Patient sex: M
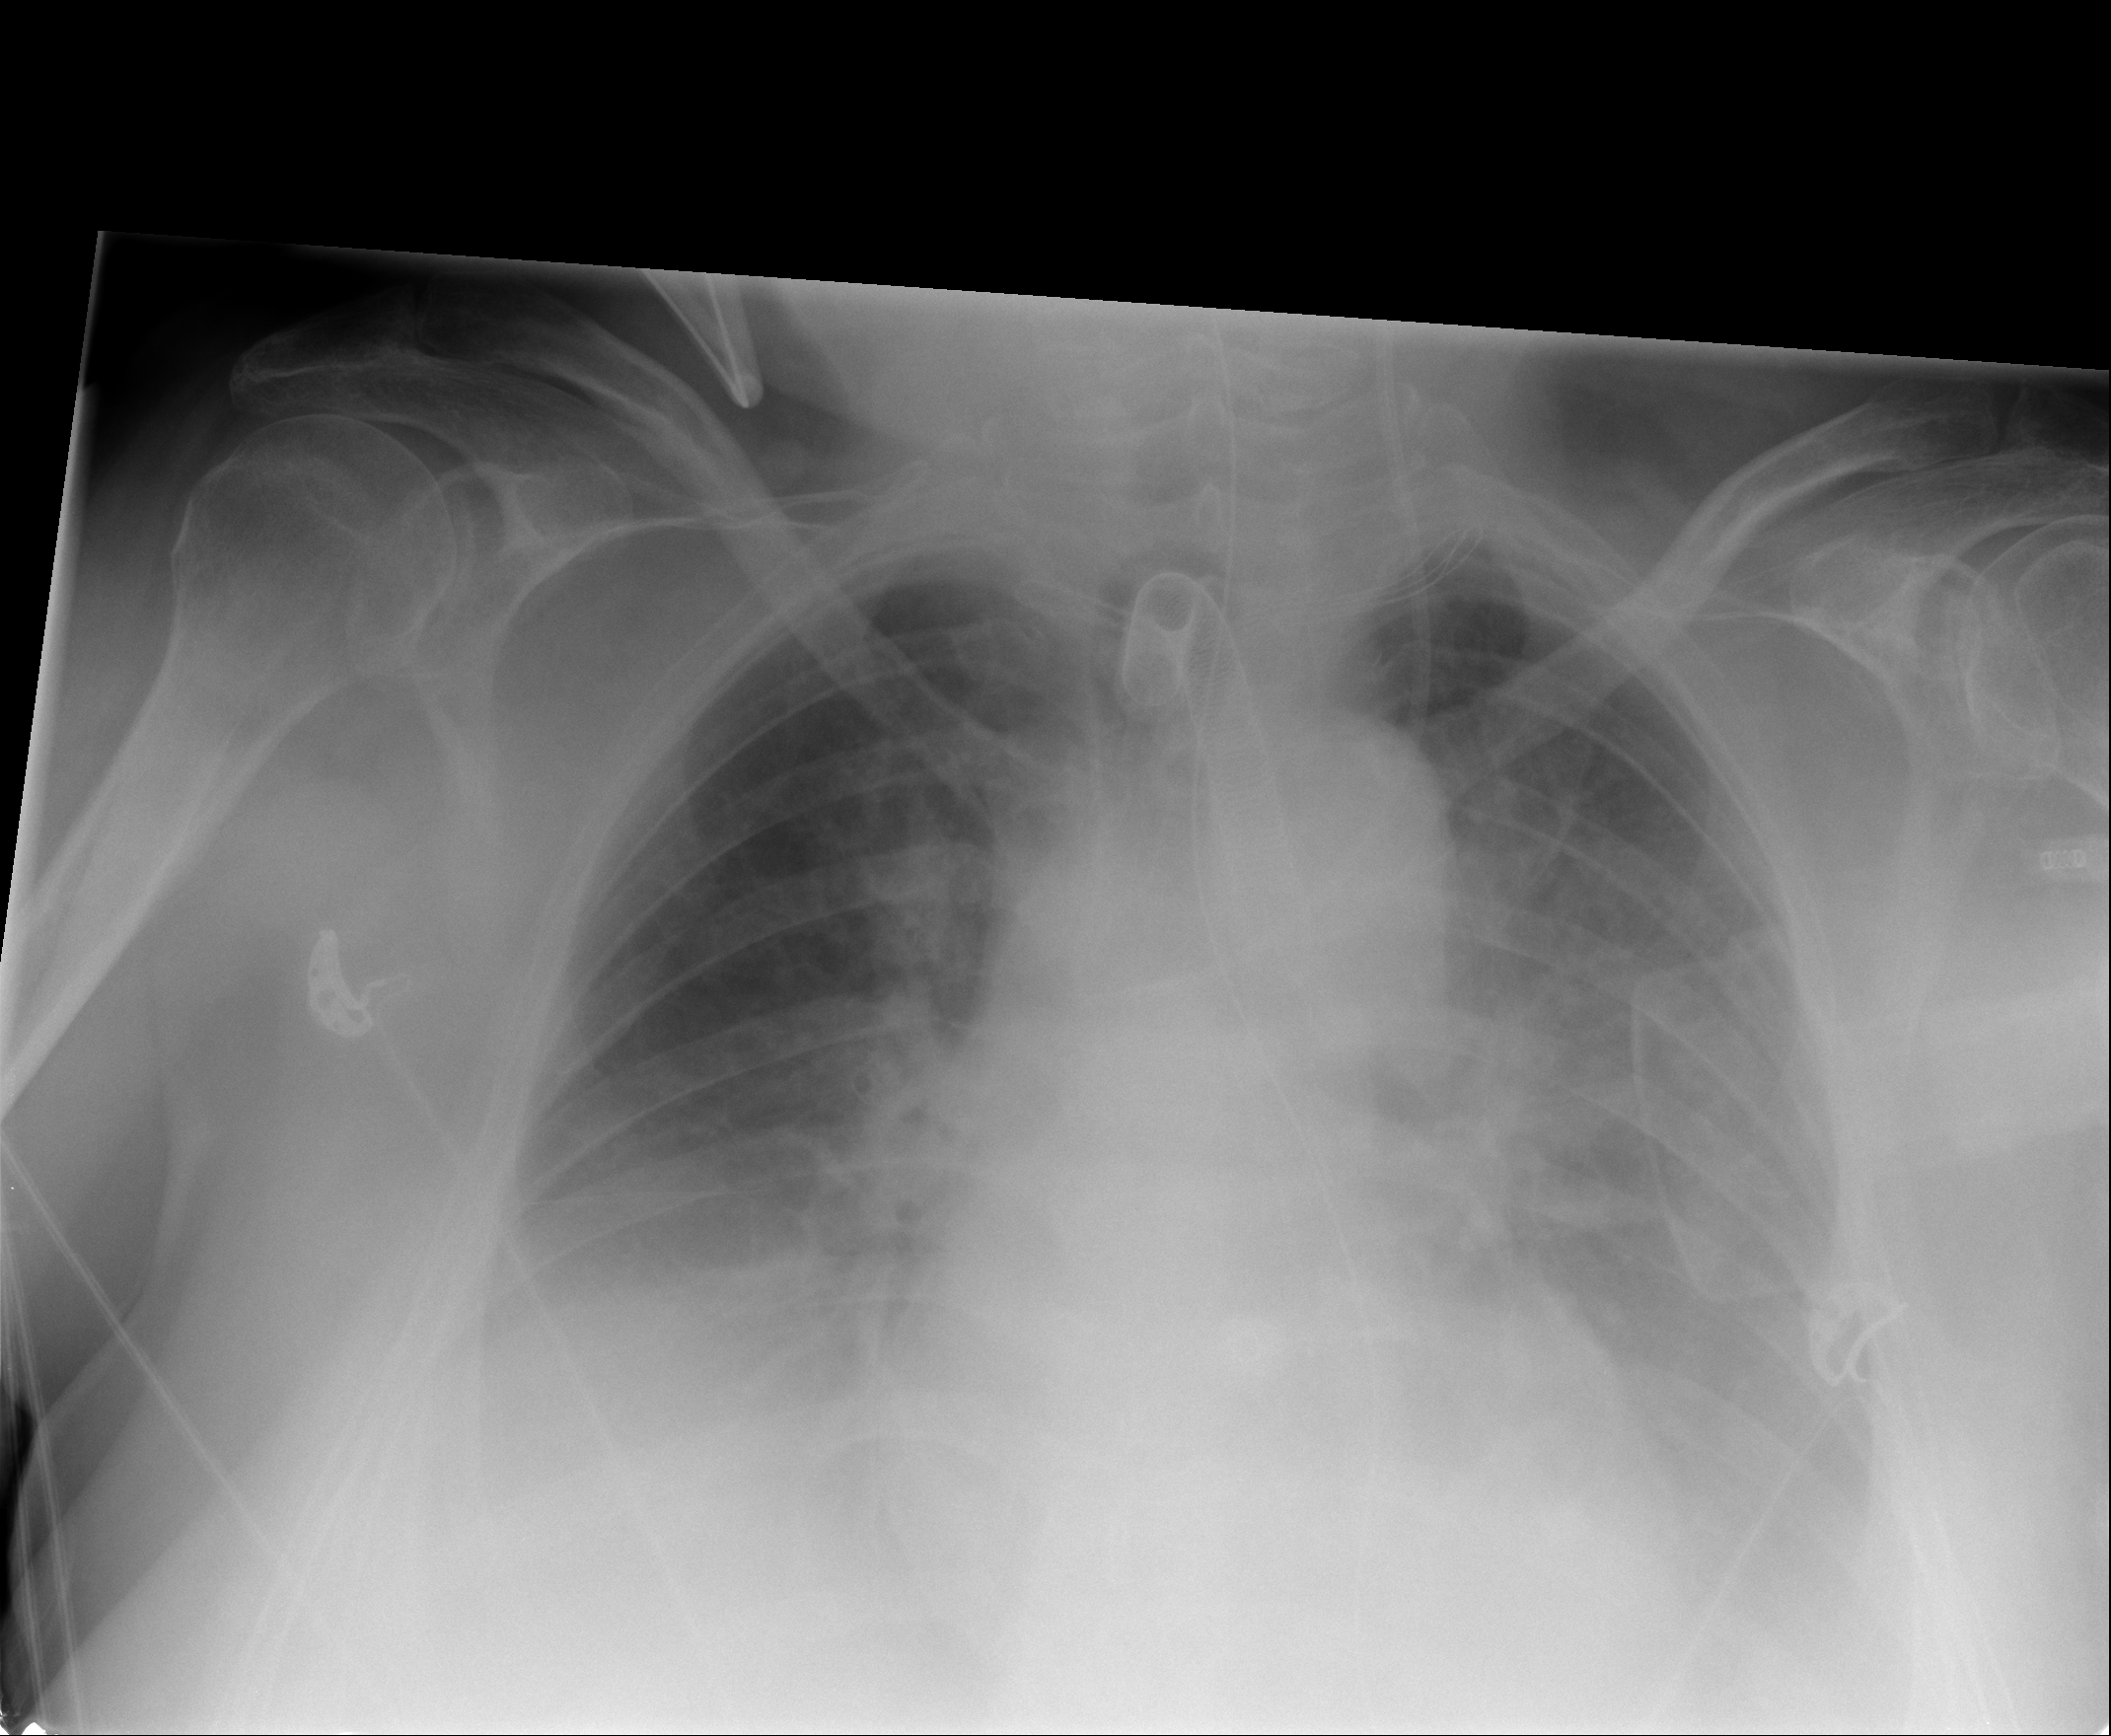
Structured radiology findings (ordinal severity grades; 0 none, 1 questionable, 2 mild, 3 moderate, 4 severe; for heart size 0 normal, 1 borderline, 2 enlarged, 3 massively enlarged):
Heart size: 0
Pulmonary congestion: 2
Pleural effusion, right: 2
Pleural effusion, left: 3
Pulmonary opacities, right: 0
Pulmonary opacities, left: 0
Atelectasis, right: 2
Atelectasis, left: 2